Question: I was learning about keys and integrity in database tables. I am having this database :

I want to know that Do the tables exhibit entity integrity ? If Yes why and also do thet exhibit referential integrity ?
Also what are the super key and secondary keys for each table. Am confused in this concept.
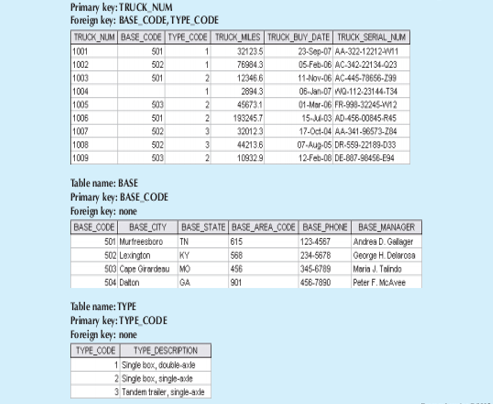
Answer: They display both entity integrity and referential integrity.
Super Keys, like a Primary Key (PK) are used to identify each record independently as a unique row. A Super Key is formed by combining multiple columns while still remaining unique, which can include more than the minimum number of columns to create unique distinctions. A Candidate Key is set of columns that uses the minimum columns necessary to distinguish unique keys.
In essence, the Super Keys, Candidate Keys, and Primary Key are used to distinguish records with similar or identical values.
Secondary Keys are the Candidate Keys NOT selected as the Primary Key.
Foreign Keys are used to 'reference' separate tables to prevent the duplication of data.
The database has referential integrity if all the Foreign Keys are valid. For example, if the TRUCK table stored an FK to a BASE_CODE that doesn't exist, then the database would not have referential integrity.
If we were to remove the TRUCK_NUM, TRUCK_MILES, TRUCK_BUY_DATE and TRUCK_SERIAL_NUM from the TRUCK table, the Database would lose entity integrity since not all rows could be distinguish as unique. As long as each record in a table has a unique ID then the database has entity integrity.
No records have repeated Primary Keys, thus the DB has entity integrity.
- - -
All the Foreign Keys exist and the reference can be dereferenced to an actual record, thus the table has referential integrity.
The Super Keys for the table can be a combination of any of the fields that results in a Unique distinction between records ( i.e. combining truck_num, truck_miles, truck_buy_date and truck_serial_num would make a super key, likewise, combining just truck_numb, truck_serial would also create a valid Super Key).
<URL>
> > Informally, a superkey is a set of attributes within a table whose
values can be used to uniquely identify a tuple. A candidate key is a
minimal set of attributes necessary to identify a tuple; this is also
called a minimal superkey. <URL>
Secondary Keys are the unselected candidate keys for a table. For your given example, the TRUCK_NUM has been selected as the Primary Key. However, other Candidate Keys exist and could have been selected in place of TRUCK_NUM. These include TRUCK_SERIAL, TRUCK_BUY_DATE, and TRUCK_MILES_NUM as none of these fields repeat a value. Since they were not selected as a Primary Key, they are considered Secondary [Candidate] Keys.
<URL>